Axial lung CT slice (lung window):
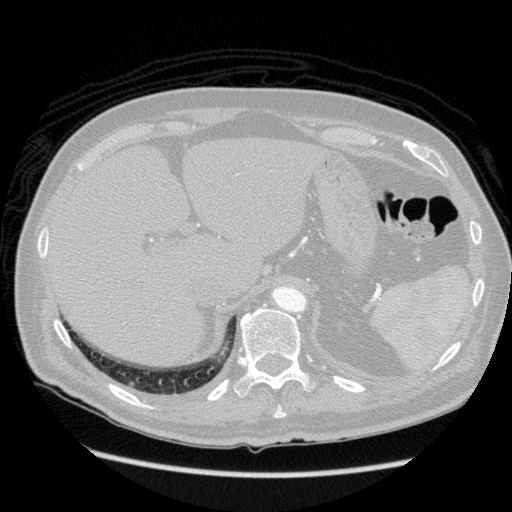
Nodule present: no